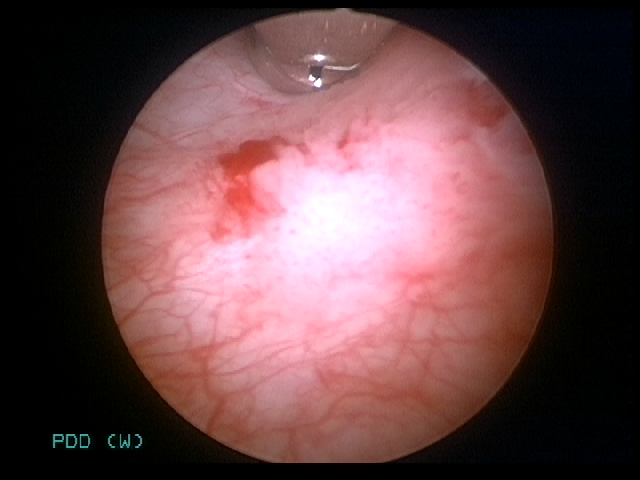
Modality: WLC
Class: Malignant
Subclass: HighGradePapillary
Lesion: L2
Stage: Ta
Morphology: Papillary
Bladder cancer association: Yes